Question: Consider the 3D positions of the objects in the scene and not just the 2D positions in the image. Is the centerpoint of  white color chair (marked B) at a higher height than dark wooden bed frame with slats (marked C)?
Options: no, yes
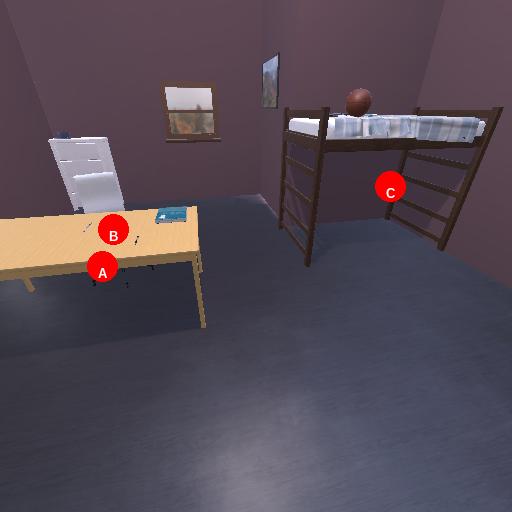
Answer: no